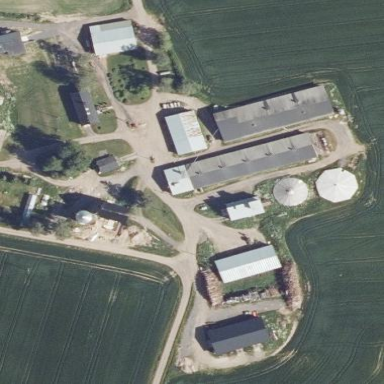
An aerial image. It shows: Farmyard in rural farm setting.